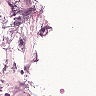
Metastatic tissue present: no